Question: I am rendering a 'ListView' that consists of image. I wish to get rid to the plane grey color. How do I get rid of that ? Seems, to be weird and rather easy one but I am unable to figure out the solution.

'''
<?xml version="1.0" encoding="UTF-8"?>
<RelativeLayout xmlns:android="http://schemas.android.com/apk/res/android"
android:layout_width="fill_parent"
android:layout_height="fill_parent"
android:background="#efefef"
android:orientation="vertical" >
<ListView
android:id="@android:id/list"
android:layout_width="fill_parent"
android:layout_height="fill_parent"
android:cacheColorHint="#<PHONE>"
android:divider="@android:color/black"
android:dividerHeight="1.0sp"
android:textColor="#000000" />
</RelativeLayout>
'''
'''
<?xml version="1.0" encoding="utf-8"?>
<LinearLayout xmlns:android="http://schemas.android.com/apk/res/android"
android:layout_width="wrap_content"
android:layout_height="wrap_content"
android:background="#A4A4A4"
android:orientation="horizontal" >
<ImageView
android:id="@+id/imageStatus"
android:layout_alignParentTop="true"
android:layout_width="match_parent"
android:layout_height="wrap_content"
android:adjustViewBounds="true" />
</LinearLayout>
'''
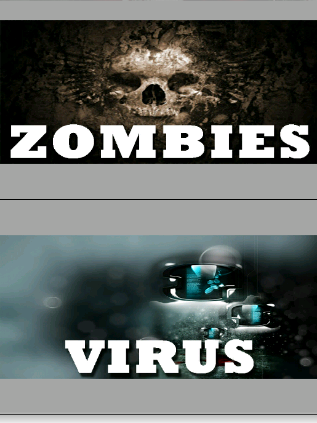
Answer: '''
<ImageView
android:id="@+id/imageStatus"
android:layout_alignParentTop="true"
android:layout_width="wrap_content"
android:layout_height="wrap_content"
android:scaleType="fitXY" <!-- This will Help you -->
android:adjustViewBounds="true" />
'''
You can also set Minimum Width & Height using >>>
'''
android:minHeight="120dp"
android:minWidth="100dp"
'''